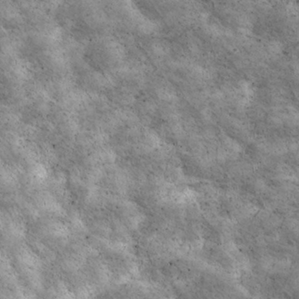
Label: non_frost